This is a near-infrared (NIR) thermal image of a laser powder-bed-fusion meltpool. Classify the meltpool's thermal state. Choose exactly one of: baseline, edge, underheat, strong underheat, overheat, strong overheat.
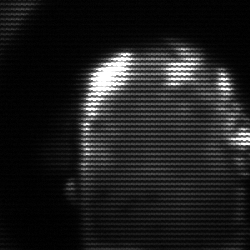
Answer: baseline